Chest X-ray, AP view. Patient: 68 years old, sex M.
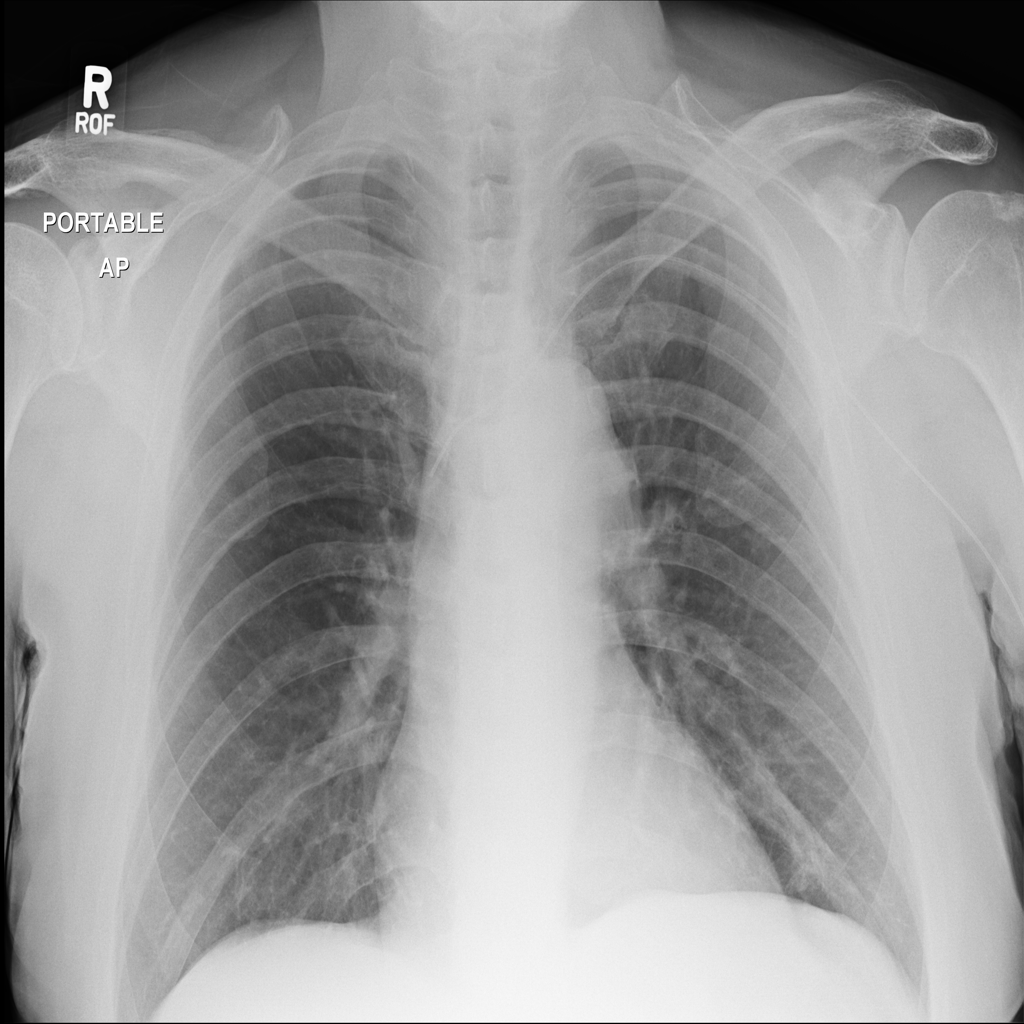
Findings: No Finding